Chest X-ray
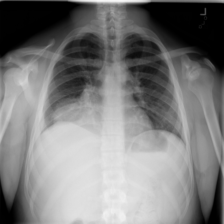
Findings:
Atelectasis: negative
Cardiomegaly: negative
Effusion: negative
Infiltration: negative
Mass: positive
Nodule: negative
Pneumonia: negative
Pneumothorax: negative
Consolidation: negative
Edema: negative
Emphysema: negative
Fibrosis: negative
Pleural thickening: negative
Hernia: negative